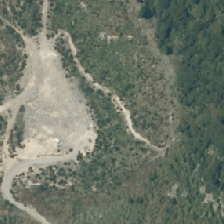
Land cover: broadleaved_indigenous_hardwood